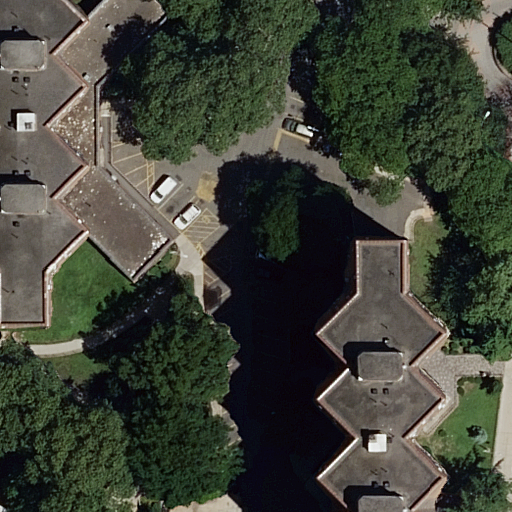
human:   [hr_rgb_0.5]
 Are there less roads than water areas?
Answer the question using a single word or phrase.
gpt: no

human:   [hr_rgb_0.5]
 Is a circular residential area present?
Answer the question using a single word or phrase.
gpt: no

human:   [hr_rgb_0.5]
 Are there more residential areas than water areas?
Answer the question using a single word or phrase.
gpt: yes

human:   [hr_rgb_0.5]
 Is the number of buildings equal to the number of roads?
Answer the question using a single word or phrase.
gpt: no

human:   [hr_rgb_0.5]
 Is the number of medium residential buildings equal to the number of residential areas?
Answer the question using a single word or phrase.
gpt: no

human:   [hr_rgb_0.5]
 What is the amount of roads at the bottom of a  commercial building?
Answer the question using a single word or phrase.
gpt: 0

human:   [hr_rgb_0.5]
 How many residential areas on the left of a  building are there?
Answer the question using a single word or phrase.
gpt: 0

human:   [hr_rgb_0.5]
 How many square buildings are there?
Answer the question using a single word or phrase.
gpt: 0

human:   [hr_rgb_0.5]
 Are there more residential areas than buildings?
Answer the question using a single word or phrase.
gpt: no

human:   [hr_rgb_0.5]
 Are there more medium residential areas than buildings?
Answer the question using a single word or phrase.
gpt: no

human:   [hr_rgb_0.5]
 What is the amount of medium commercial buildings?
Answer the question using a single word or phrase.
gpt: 0

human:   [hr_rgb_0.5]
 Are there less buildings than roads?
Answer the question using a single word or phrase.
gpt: no

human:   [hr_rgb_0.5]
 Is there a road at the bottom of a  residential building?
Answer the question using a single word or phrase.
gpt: yes

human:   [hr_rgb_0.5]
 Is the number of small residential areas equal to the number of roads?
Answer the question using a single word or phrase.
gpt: no

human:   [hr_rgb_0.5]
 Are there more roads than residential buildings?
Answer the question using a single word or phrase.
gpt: no

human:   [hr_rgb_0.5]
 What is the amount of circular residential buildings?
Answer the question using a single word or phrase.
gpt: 0

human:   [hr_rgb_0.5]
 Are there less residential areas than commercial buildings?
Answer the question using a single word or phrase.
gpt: no

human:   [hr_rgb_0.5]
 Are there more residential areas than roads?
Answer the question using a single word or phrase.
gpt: no

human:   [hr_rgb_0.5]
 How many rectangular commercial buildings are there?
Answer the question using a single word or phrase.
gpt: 0

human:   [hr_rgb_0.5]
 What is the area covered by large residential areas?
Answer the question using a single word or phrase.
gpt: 9802m2

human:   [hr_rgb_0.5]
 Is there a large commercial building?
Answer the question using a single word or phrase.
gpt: no

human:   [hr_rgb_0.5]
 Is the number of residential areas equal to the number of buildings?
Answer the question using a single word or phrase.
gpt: no

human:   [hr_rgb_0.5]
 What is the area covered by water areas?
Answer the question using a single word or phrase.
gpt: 0m2

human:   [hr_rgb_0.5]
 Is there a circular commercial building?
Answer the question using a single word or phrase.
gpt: no

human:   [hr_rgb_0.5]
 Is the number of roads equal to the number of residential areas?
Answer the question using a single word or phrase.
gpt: no

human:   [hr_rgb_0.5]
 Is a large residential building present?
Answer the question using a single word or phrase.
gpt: no

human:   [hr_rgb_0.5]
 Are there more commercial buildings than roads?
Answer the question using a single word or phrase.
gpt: no

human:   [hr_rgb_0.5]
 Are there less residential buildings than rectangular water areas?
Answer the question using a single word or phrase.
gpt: no

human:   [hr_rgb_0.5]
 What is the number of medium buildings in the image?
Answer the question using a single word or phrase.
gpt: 2

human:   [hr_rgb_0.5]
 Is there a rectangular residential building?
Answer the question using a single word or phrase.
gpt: yes

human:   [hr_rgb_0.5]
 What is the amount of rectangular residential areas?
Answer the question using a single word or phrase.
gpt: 1

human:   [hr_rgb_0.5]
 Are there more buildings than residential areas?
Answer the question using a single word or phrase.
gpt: yes

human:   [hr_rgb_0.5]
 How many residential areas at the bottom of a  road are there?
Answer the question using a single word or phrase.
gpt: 0

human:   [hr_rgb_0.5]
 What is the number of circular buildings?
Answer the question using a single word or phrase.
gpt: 0

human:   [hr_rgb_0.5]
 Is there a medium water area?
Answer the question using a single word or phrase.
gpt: no

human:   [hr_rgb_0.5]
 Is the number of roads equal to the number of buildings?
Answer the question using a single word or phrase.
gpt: no